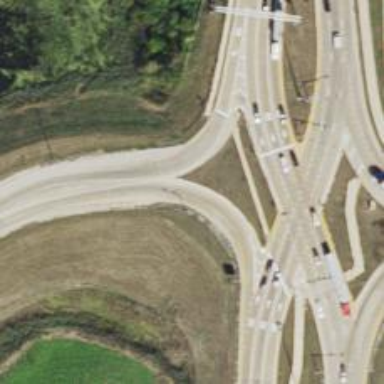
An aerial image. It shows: Motorway link at Diverging Diamond Interchange (DDI) junction.